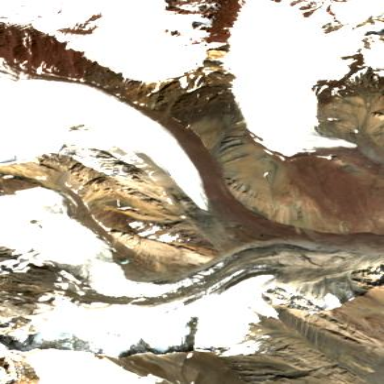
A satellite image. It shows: Majestic glacier in the distance.